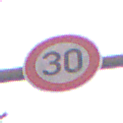
Verkehrszeichen: Geschwindigkeit30
Umgebung: Outdoor, Urban
Tageszeit: Midday
Wetter: Overcast
Licht: Natural
Jahreszeit: NotSpecified
Kontrast: LowContrast